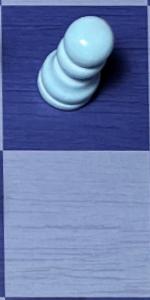
Label: Empty